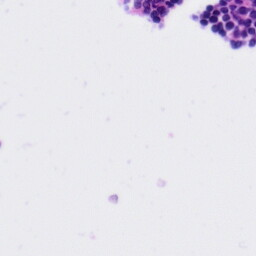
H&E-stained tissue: Tonsil